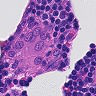
Metastatic tissue present: yes